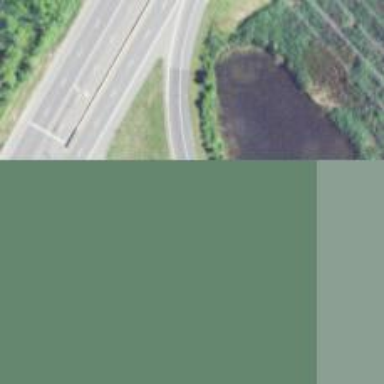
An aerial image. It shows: Trunk link highway.